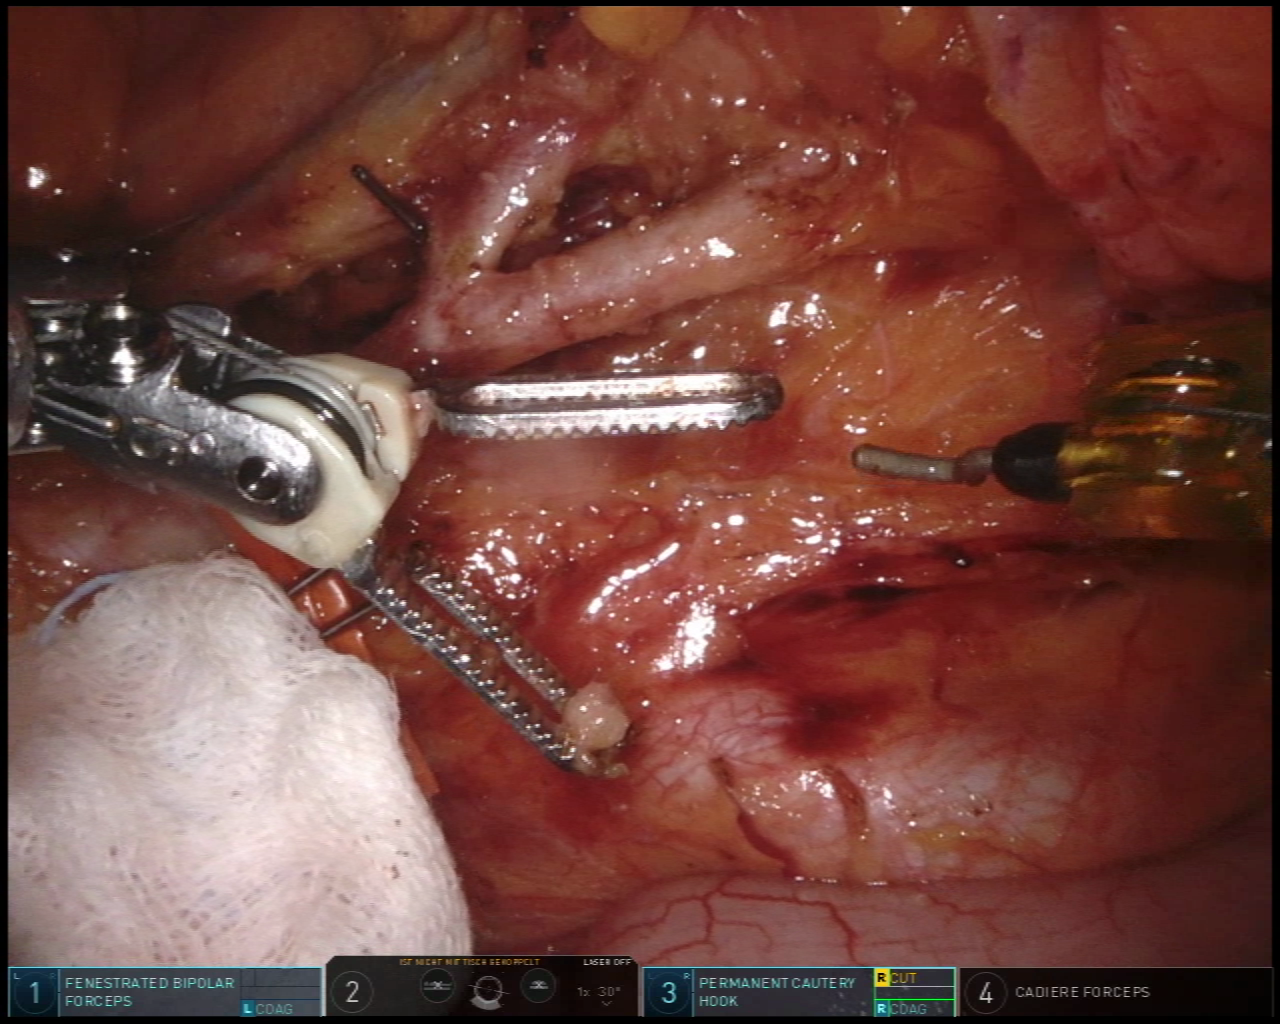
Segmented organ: intestinal_veins
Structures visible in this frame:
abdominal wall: no
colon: no
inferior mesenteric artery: yes
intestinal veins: yes
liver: no
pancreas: no
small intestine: yes
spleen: no
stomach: no
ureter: no
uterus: no
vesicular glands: no